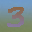
Label: 3